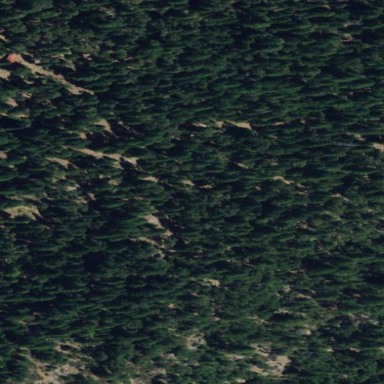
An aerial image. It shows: Greenfield woodland with evergreen needle-leaved trees.